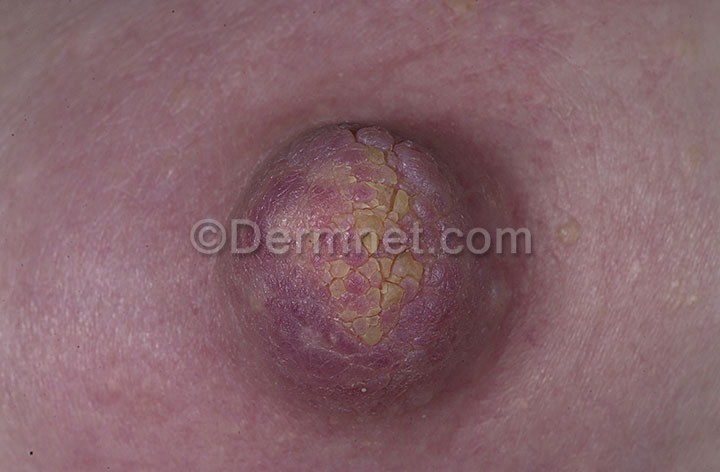
Disease: Actinic Keratosis Basal Cell Carcinoma and other Malignant Lesions